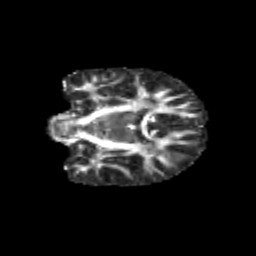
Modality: FA
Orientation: coronal
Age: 10
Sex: female
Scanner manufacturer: siemens
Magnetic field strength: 3 T
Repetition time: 3.8 s
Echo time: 0.07 s